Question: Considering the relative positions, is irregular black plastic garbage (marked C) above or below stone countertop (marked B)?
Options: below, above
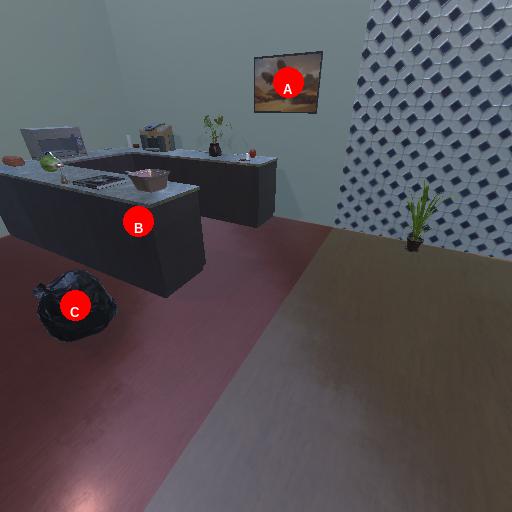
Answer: below